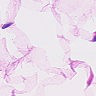
Metastatic tissue present: no